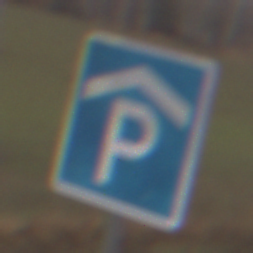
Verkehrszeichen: Parkhaus
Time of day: Midday
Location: Outdoor (RoadRail)
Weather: Overcast
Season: NotSpecified
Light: Natural